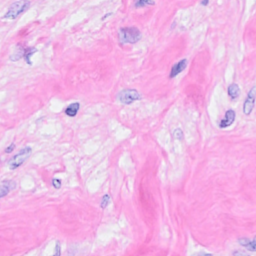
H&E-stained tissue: Breast